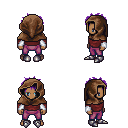
a pixel art fantasy rpg character, male body template, human, dark skin, maroon long-sleeve shirt, magenta pants, purple bedhead hairstyle, cloth hood, white cloth bracers, metal boots, four views (front, back, left, right), 2x2 character sprite sheet, small pixel art, hard edges, no anti-aliasing